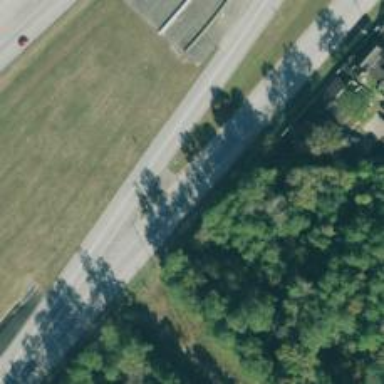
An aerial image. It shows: Secondary road with frontage road.